Question: I want both the ScrollView TableLayout to have same height as the screen, but whyy table is taken only half of the screen, whereas ScrollView is taking full screen as intended.
I tried changing height of table and rows as wrap_content, but showing same result. Also changing height of table as fixed height (e.g. 900dp) is not working as well. Even the last row height is not showing full rating bar. Seems like table is forced to have that specific width.
If I delete ScrollView, it works just fine.
Can anyone please help.
'''
<ScrollView
xmlns:android="http://schemas.android.com/apk/res/android"
xmlns:tools="http://schemas.android.com/tools"
android:background="@drawable/border"
android:layout_width="match_parent"
android:layout_height="match_parent"
android:paddingBottom="@dimen/activity_vertical_margin"
android:paddingLeft="@dimen/activity_horizontal_margin"
android:paddingRight="@dimen/activity_horizontal_margin"
android:paddingTop="@dimen/activity_vertical_margin"
tools:context=".EditEntry" >
<TableLayout
android:id="@+id/tableLayout1"
android:layout_width="match_parent"
android:layout_height="match_parent" >
<TableRow
android:id="@+id/tr3a"
android:padding="2.5dp"
android:background="@color/col1"
android:gravity="center_vertical"
android:layout_width="wrap_content"
android:layout_height="0dp"
android:layout_weight="1" >
<TextView
android:id="@+id/lab_bookname"
android:layout_width="wrap_content"
android:layout_height="wrap_content"
android:text="@string/bookname" />
<EditText
android:id="@+id/bookname"
android:layout_width="wrap_content"
android:layout_height="wrap_content"
android:hint="@string/definputtext2" />
</TableRow>
<TableRow
android:id="@+id/tr3"
android:padding="2.5dp"
android:background="@color/col2"
android:gravity="center_vertical"
android:layout_width="wrap_content"
android:layout_height="0dp"
android:layout_weight="1" >
<TextView
android:id="@+id/lab_printname"
android:layout_width="wrap_content"
android:layout_height="wrap_content"
android:text="@string/print_name" />
<EditText
android:id="@+id/printname"
android:layout_width="wrap_content"
android:layout_height="wrap_content"
android:hint="@string/definputtext2" />
</TableRow>
......................
......................
......................
</TableLayout>
</ScrollView>
'''

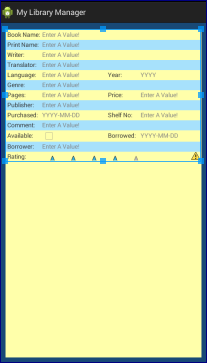
Answer: '''
android:fillViewport="true"
'''
This enables the child layout to to take full screen if it's is . In your case TableLayout will get the full size on using this line ..! enjoy...!